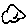
Label: cloud